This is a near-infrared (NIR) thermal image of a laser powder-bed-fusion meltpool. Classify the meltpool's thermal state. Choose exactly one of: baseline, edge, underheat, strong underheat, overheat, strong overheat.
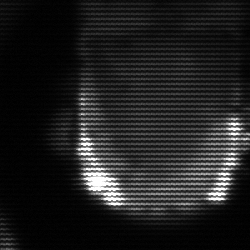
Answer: baseline